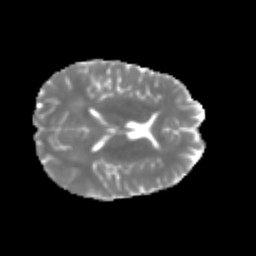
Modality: MD
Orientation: axial
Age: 29
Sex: male
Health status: healthy